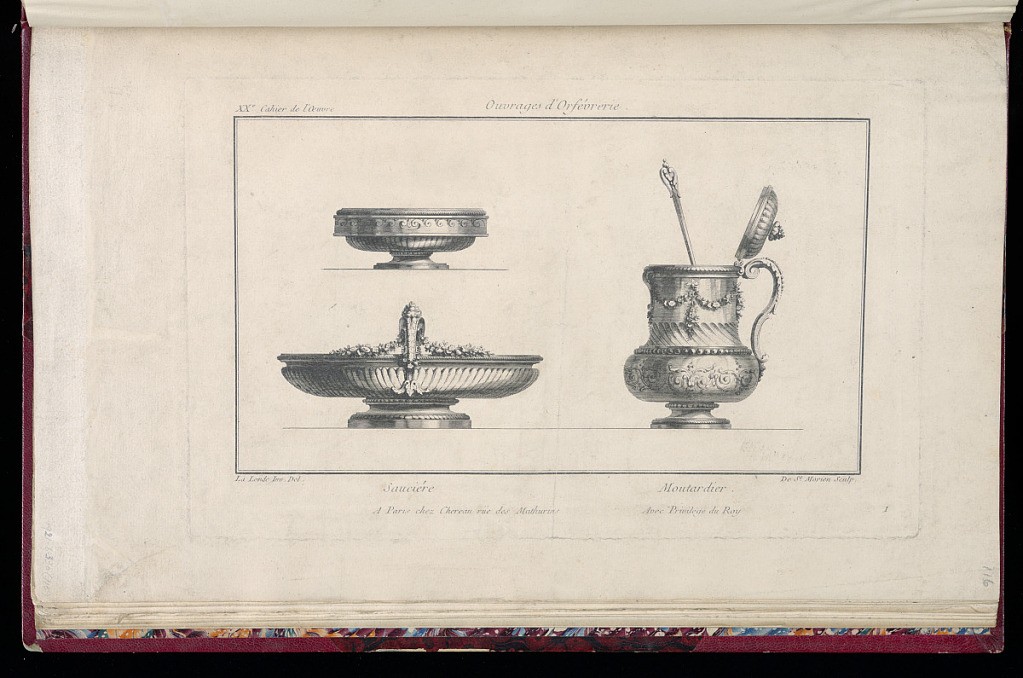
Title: Saucière. Moutardier.
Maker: Richard de Lalonde, French, active 1780–96
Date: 1775-1788
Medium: Etching on off-white laid paper
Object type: Print
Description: Design for a metal sauce boat and a mustard pot. The sauce boat on the left features a scrolling handle with a garland of flowers, and a gadrooned bowl. Above the sauce boat is another shallow vessel with a wave band and gadrooning. The mustard pot on the right has an s-curve handle and features such decorative elements as gadrooning, floral garland, spiral fluting, bead course, and swirling acanthus leaves. The plate is signed and numbered.